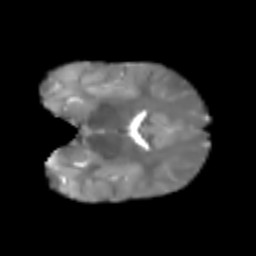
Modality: T2w
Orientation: coronal
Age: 7
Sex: female
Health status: healthy